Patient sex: M
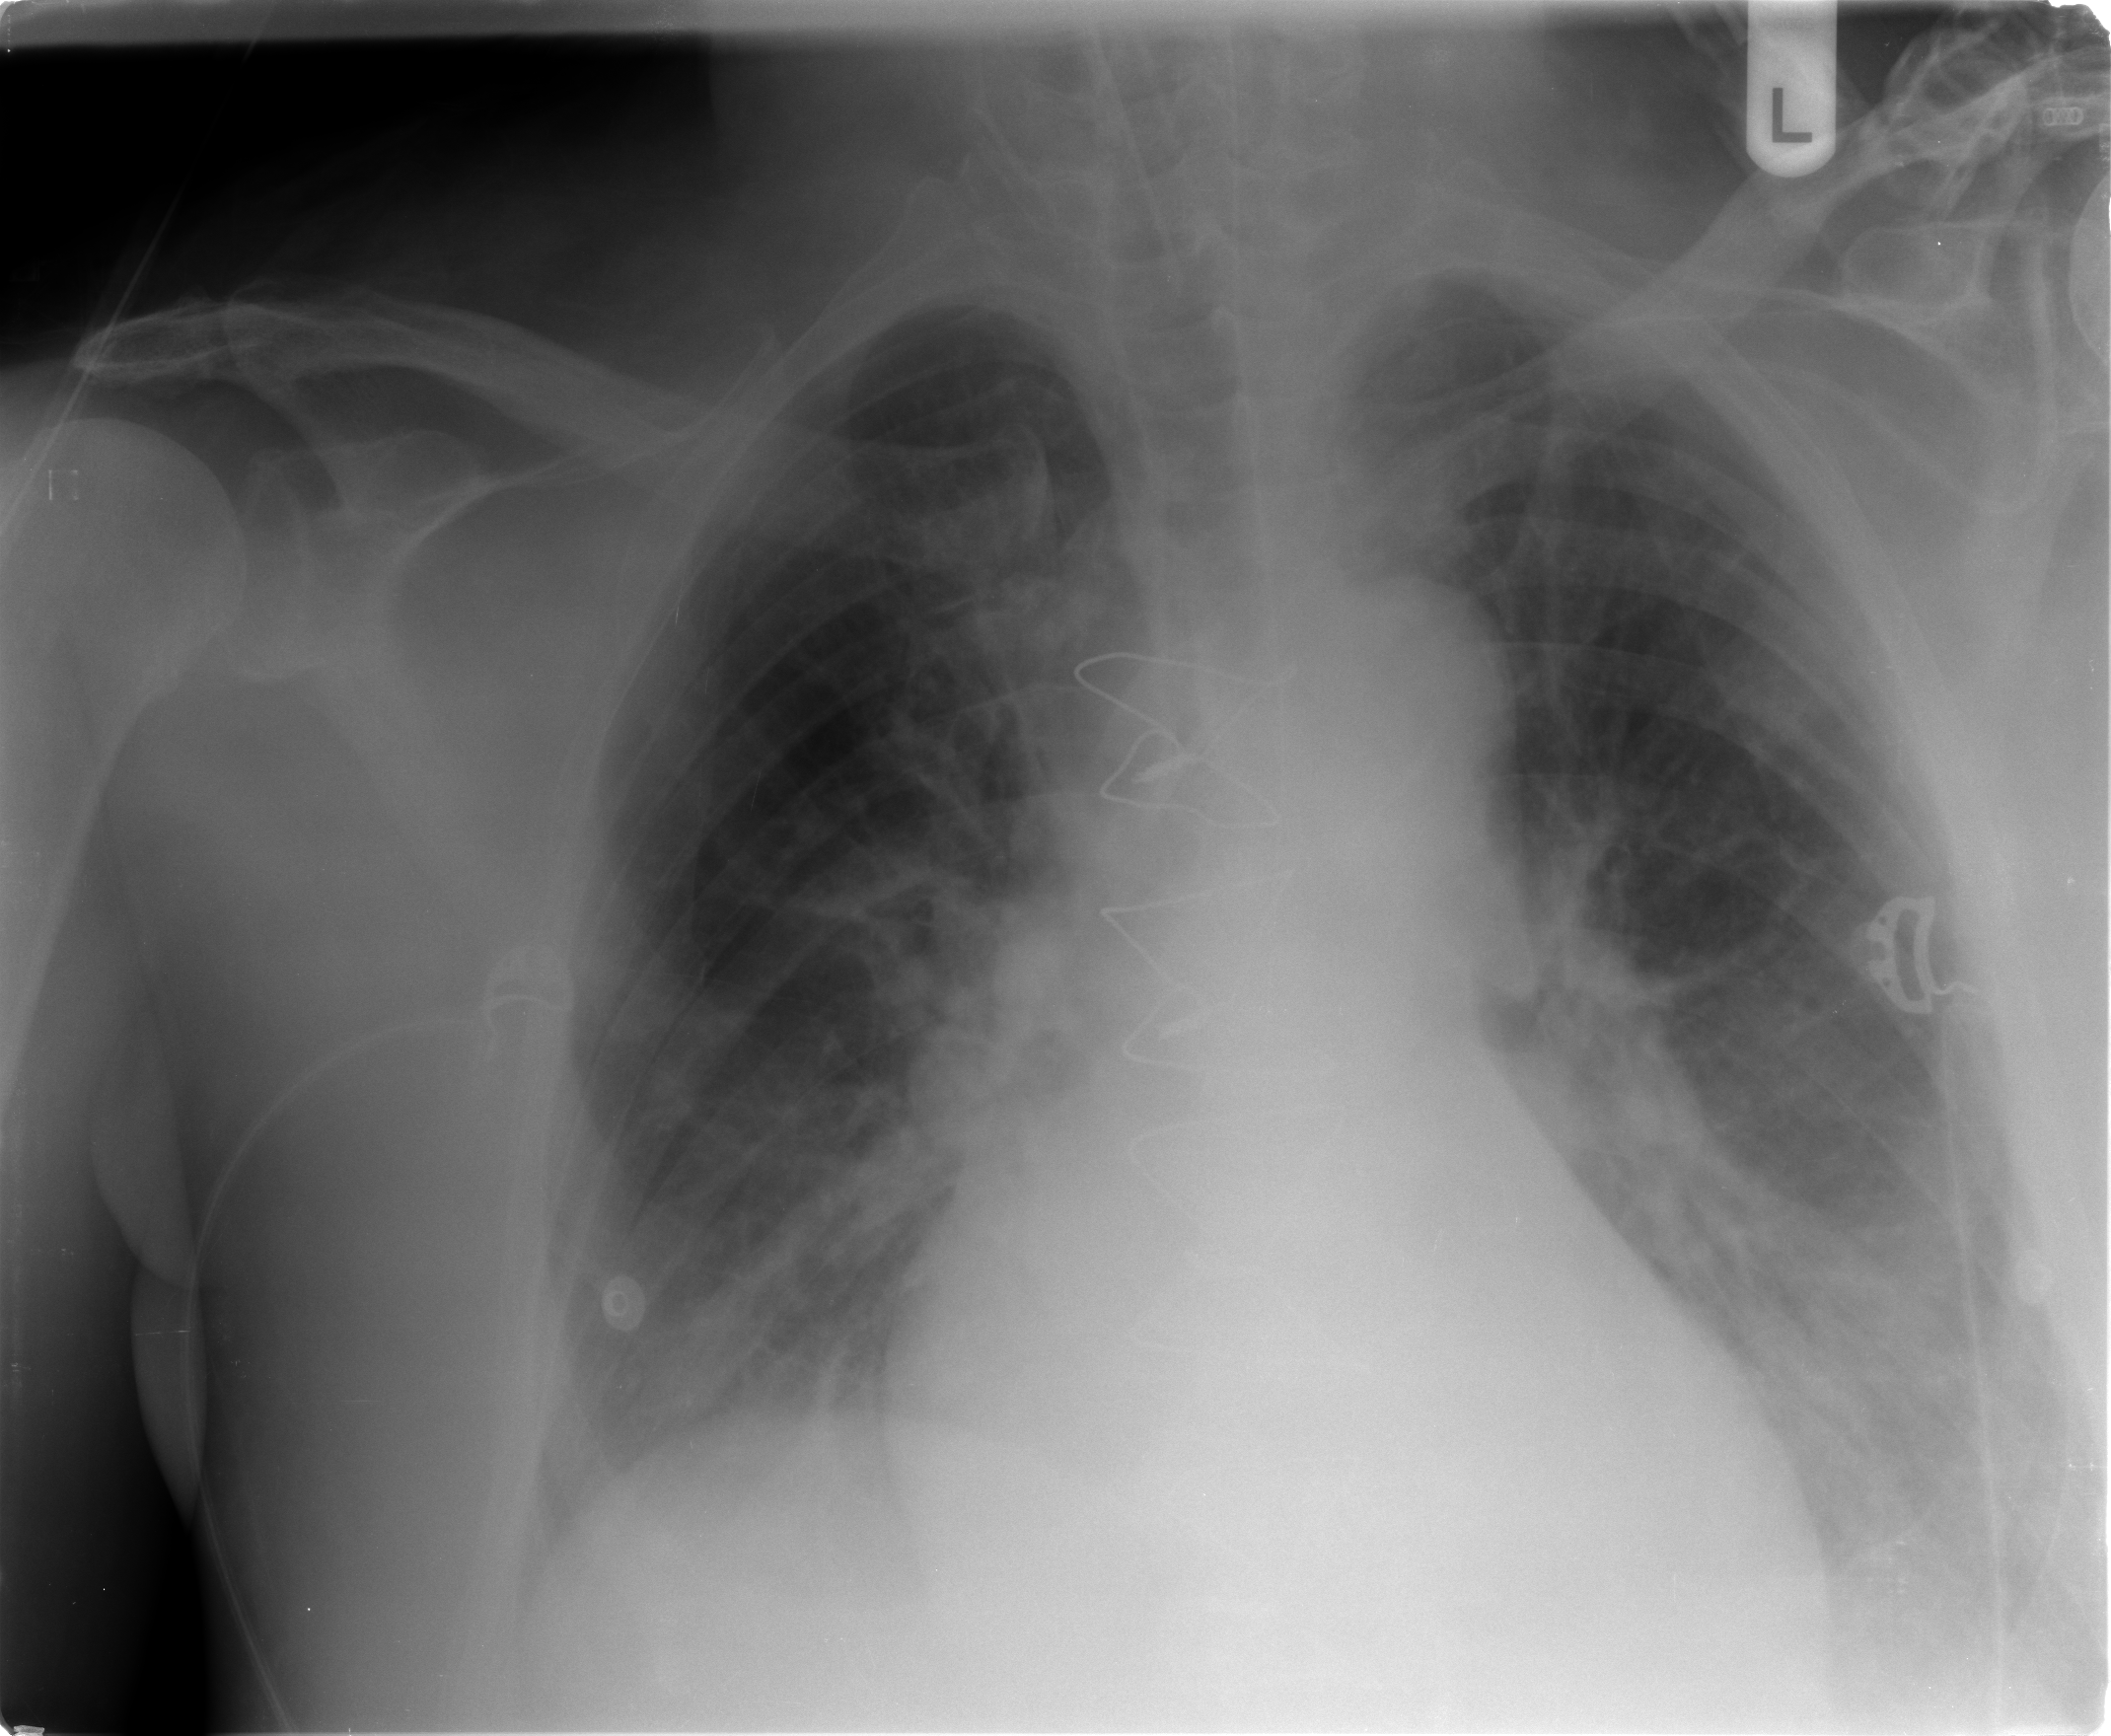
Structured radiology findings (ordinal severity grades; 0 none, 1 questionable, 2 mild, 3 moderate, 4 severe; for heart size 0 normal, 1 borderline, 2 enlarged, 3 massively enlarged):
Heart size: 2
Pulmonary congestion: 2
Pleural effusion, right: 0
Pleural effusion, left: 2
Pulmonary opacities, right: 2
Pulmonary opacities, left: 2
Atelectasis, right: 2
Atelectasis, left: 2